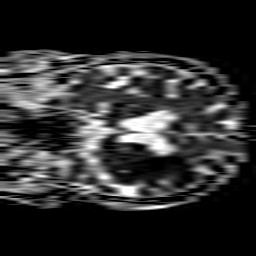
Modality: ADC
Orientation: coronal
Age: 87
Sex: female
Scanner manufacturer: philips
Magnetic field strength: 1.5 T
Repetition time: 3.689 s
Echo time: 0.09411 s